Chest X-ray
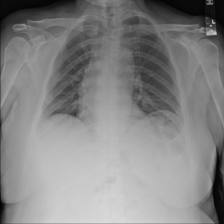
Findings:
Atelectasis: negative
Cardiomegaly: negative
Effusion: negative
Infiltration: negative
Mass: negative
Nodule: negative
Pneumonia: negative
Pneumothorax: negative
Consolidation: negative
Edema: negative
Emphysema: negative
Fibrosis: negative
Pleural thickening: negative
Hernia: negative